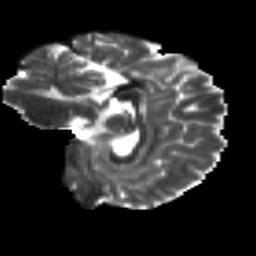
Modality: T2w
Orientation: sagittal
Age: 18
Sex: female
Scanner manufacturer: siemens
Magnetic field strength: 3 T
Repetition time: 8.8 s
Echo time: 0.085 s